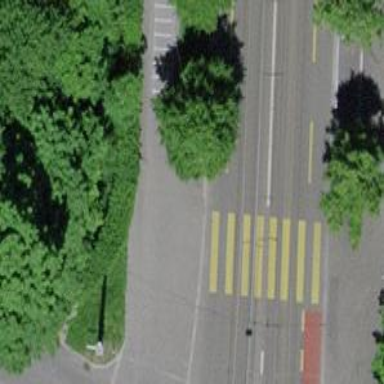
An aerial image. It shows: Tram crossing on the railway.